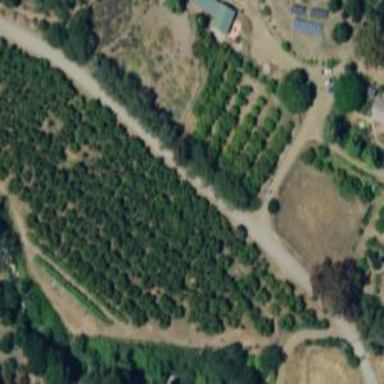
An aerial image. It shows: Orchard.